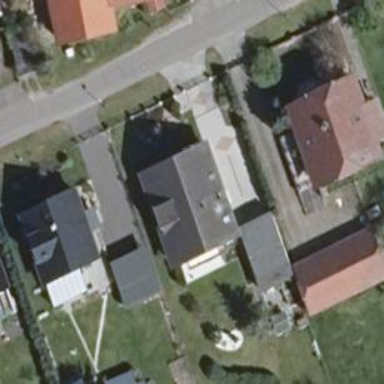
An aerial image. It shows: House with gabled roof oriented along. The roof is grey in color.